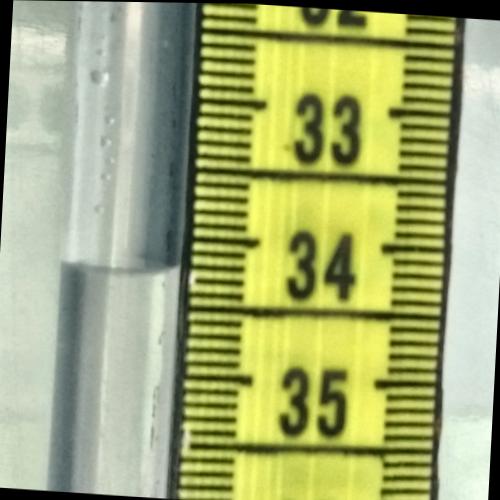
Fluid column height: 34.2 cm